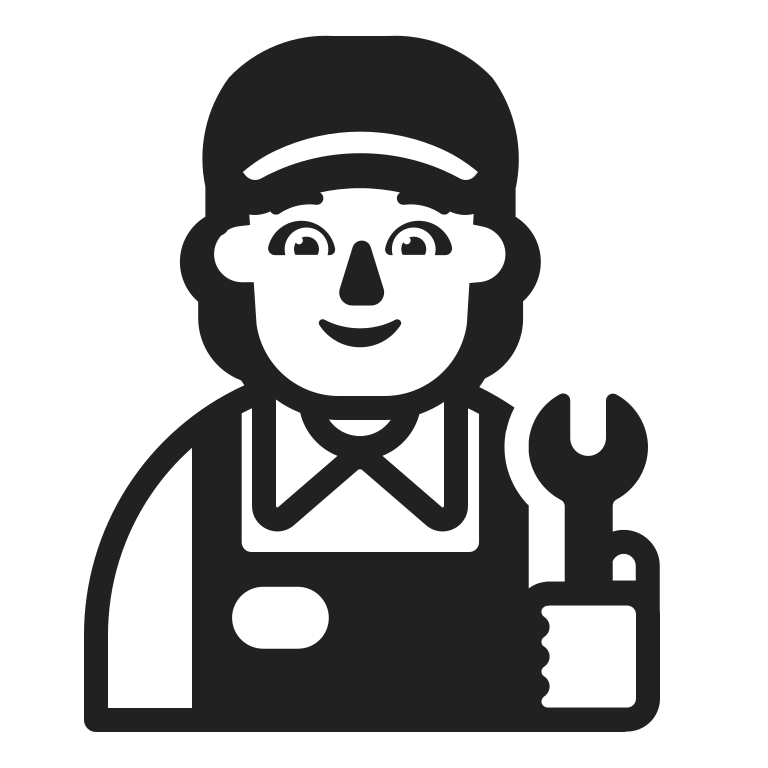
mechanic high contrast default